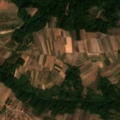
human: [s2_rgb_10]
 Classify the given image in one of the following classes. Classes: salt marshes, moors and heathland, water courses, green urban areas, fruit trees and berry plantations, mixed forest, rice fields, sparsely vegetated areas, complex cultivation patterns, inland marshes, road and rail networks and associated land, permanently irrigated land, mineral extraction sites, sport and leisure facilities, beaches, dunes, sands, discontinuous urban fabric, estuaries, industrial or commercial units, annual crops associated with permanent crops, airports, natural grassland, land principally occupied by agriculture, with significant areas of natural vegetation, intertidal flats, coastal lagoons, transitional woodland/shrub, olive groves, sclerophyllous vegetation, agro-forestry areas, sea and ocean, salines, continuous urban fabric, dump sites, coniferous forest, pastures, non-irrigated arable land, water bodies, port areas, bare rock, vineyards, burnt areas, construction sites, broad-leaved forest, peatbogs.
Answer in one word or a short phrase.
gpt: non-irrigated arable land, complex cultivation patterns, broad-leaved forest